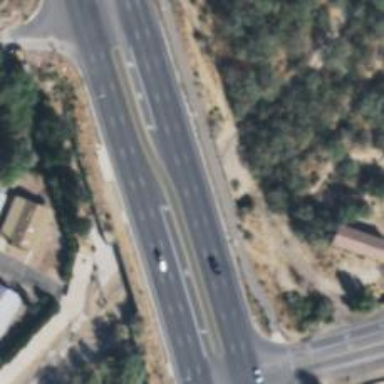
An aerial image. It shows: Trunk highway.